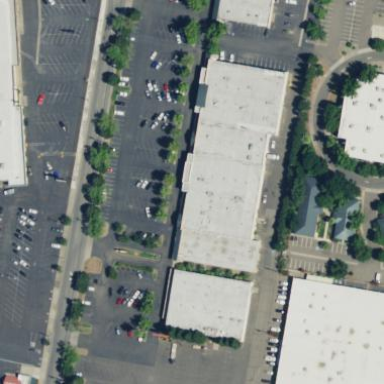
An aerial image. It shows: Retail area.